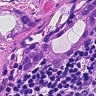
Metastatic tissue present: yes